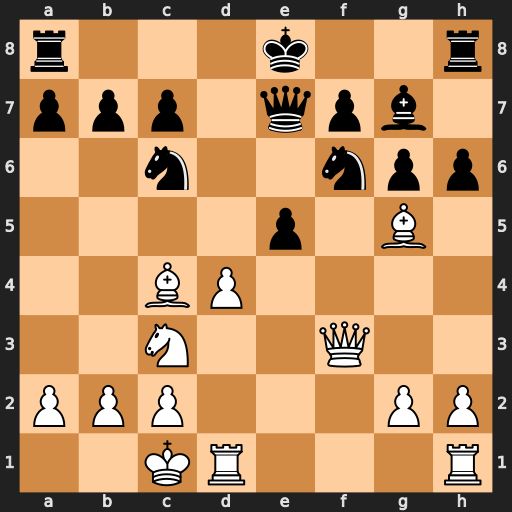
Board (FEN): r3k2r/ppp1qpb1/2n2npp/4p1B1/2BP4/2N2Q2/PPP3PP/2KR3R
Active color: w
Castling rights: kq
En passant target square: -
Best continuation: Nd5 Nxd5 Bxe7